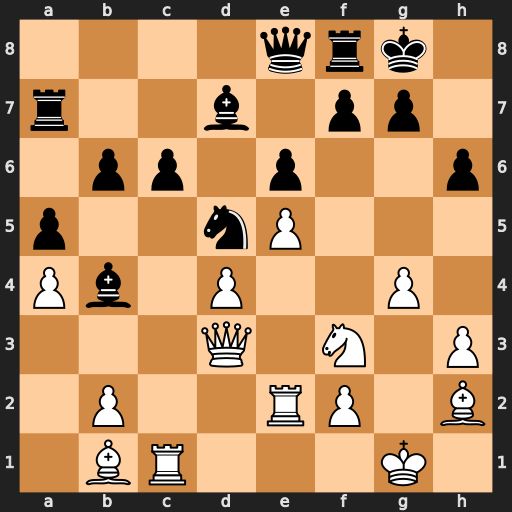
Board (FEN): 4qrk1/r2b1pp1/1pp1p2p/p2nP3/Pb1P2P1/3Q1N1P/1P2RP1B/1BR3K1
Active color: w
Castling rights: -
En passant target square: -
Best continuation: Qh7#